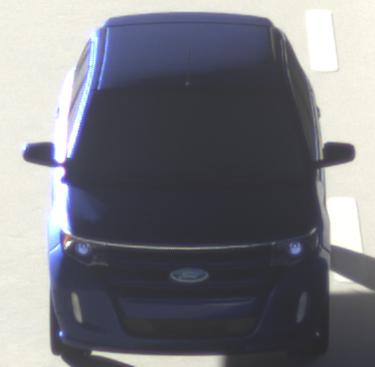
Make: Ford
Model: Edge
Detailed model: Gen. 1 Facelift
Model produced from: 2010
Model produced until: 2015
Doors: 5
Color: blue
Road condition: dry road
Daytime: sunrise or sunset
Contrast: high contrast